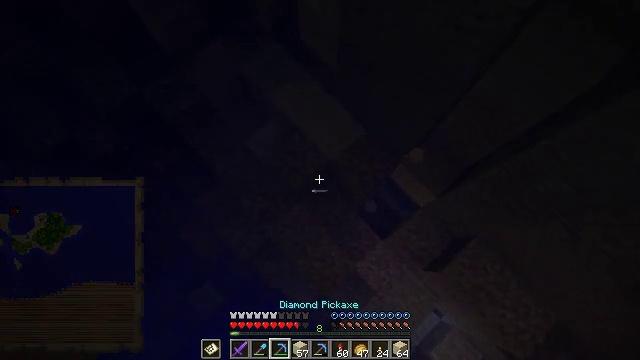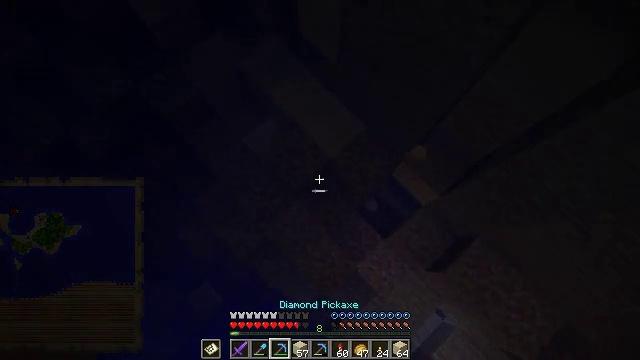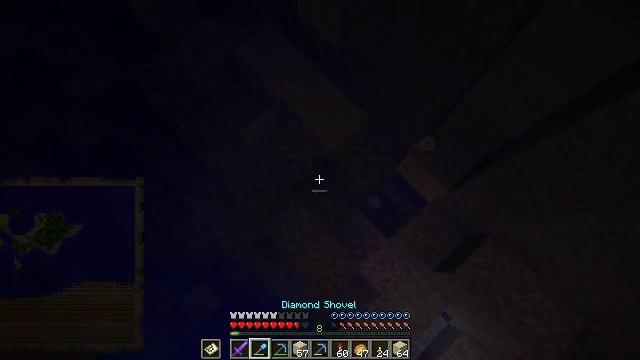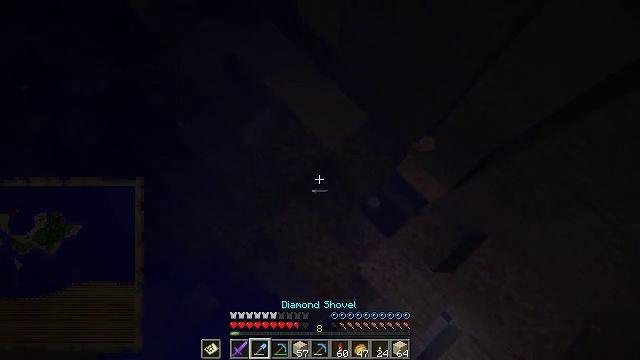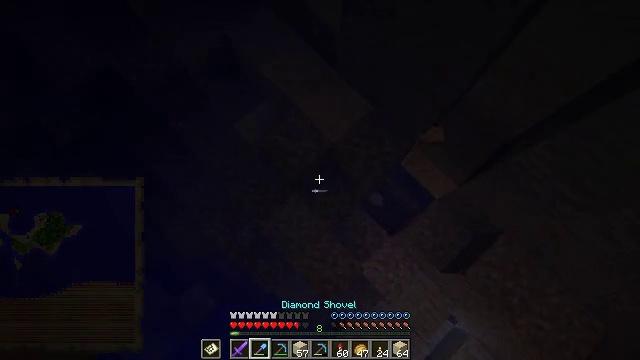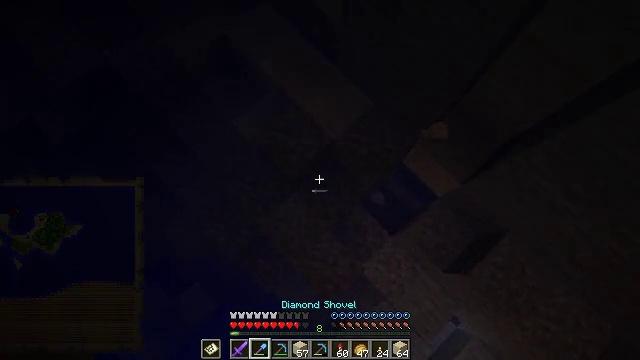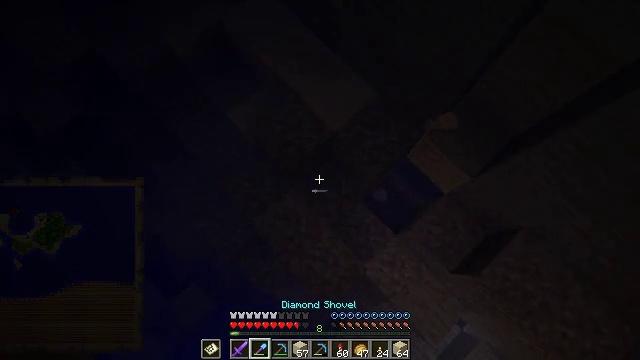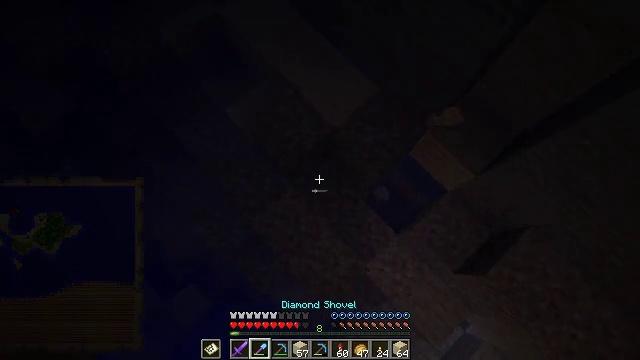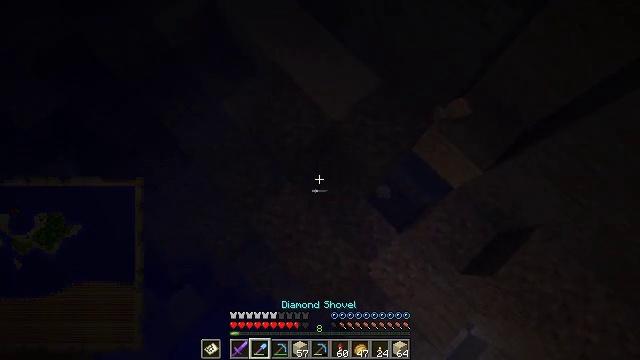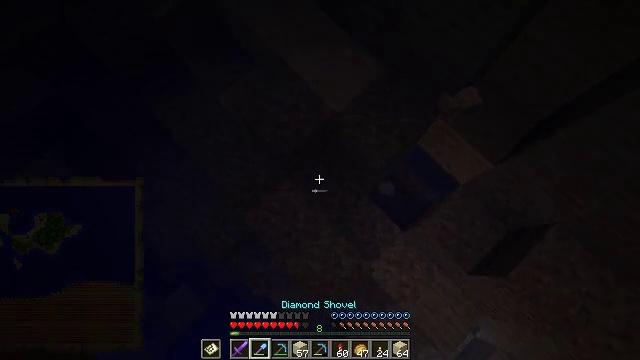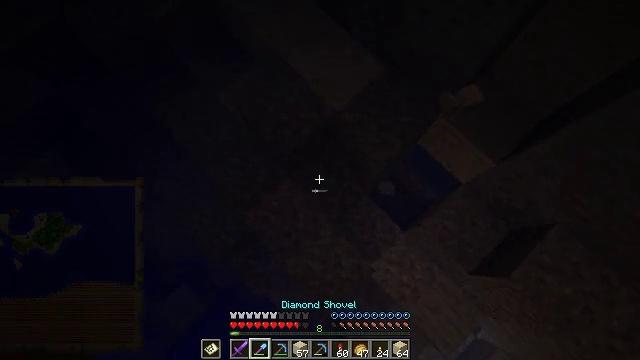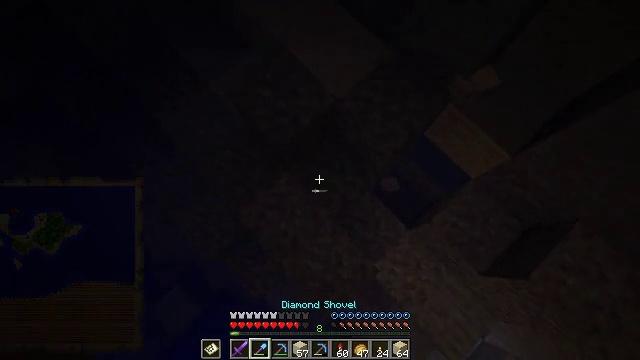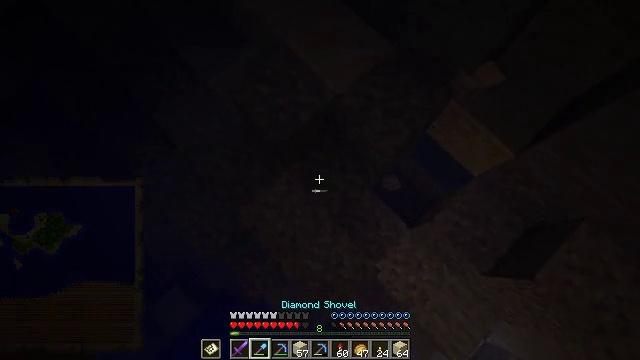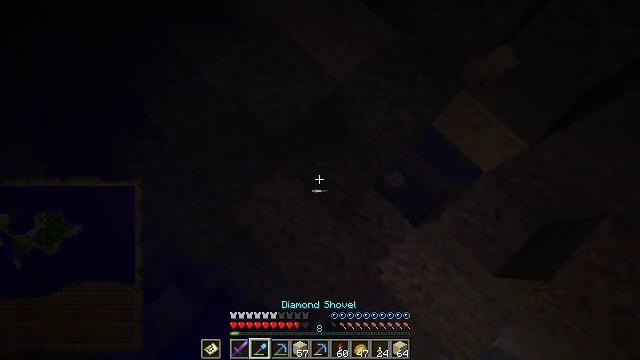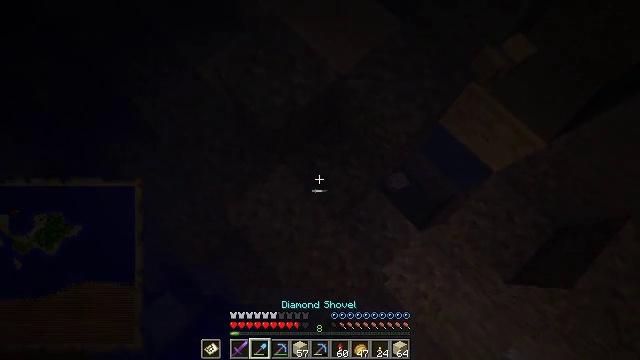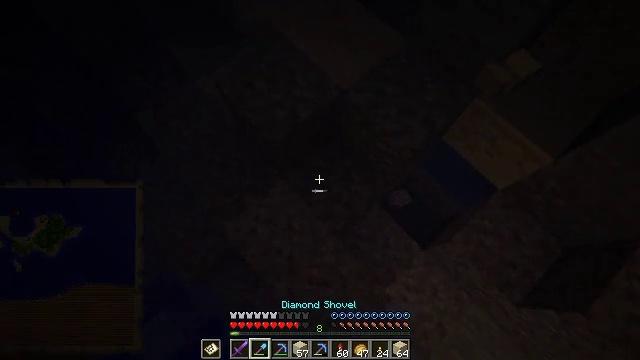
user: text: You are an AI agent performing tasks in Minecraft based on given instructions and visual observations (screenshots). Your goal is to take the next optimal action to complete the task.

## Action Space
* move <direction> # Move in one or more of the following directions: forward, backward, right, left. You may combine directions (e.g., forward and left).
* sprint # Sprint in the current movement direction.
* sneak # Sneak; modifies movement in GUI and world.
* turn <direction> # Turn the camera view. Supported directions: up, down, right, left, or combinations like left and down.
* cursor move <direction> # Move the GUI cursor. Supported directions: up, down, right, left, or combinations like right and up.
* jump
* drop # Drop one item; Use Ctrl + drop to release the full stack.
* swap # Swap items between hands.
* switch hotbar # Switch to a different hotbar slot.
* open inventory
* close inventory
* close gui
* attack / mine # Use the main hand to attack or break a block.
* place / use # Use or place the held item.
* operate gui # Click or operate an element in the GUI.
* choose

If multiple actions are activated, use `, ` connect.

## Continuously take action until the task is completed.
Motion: motion action
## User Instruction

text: Gather gravel by digging.
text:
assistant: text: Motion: sneak
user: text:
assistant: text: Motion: sneak
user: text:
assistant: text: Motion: sneak
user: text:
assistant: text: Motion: sneak
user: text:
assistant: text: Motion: sneak
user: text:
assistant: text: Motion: sneak
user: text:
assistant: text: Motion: sneak
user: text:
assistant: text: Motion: sneak
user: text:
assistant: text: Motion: sneak
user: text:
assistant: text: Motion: sneak
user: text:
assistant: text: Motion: sneak
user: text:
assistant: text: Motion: sneak
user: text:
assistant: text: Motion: sneak
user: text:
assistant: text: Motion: no_op
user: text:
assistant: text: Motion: turn up
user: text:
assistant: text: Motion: turn left and up
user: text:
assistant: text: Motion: turn up
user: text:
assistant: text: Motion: no_op
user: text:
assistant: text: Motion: attack / mine
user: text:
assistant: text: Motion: attack / mine
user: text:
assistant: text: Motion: attack / mine
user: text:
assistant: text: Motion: attack / mine
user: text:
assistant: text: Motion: attack / mine
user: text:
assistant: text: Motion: attack / mine
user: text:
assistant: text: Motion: turn up, attack / mine
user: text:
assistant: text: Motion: attack / mine
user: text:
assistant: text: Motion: move forward, turn up, attack / mine
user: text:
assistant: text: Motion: move forward, turn up, attack / mine
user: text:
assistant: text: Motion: move forward, turn up, attack / mine
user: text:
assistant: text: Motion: move forward, turn up, attack / mine